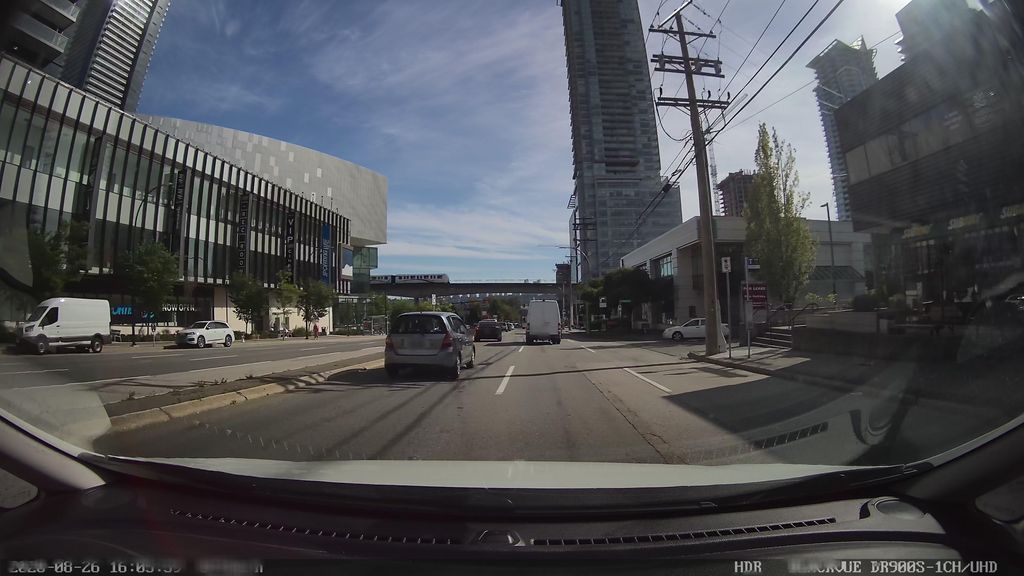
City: vancouver